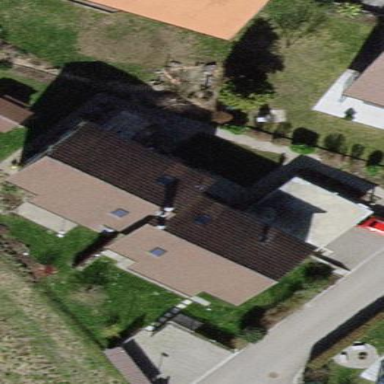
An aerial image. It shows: Gabled roofed house.